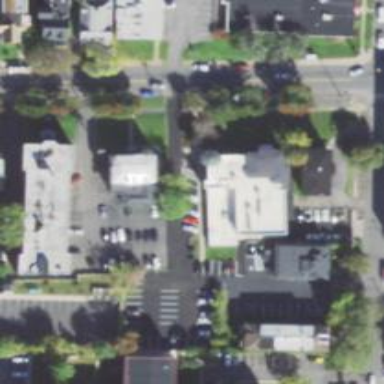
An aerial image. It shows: Clinic.